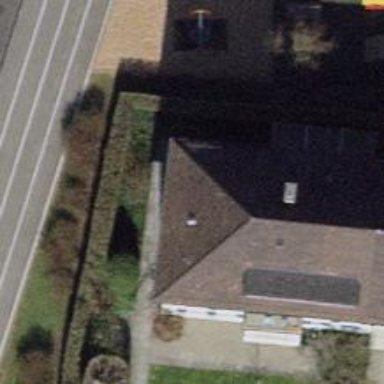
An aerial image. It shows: Building with tile roof.